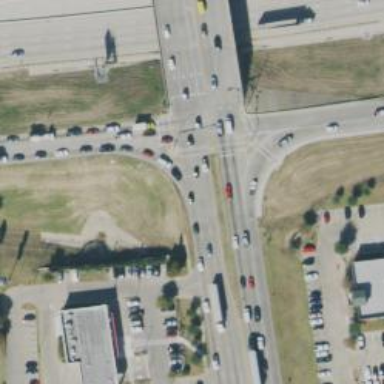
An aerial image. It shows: Secondary link road.